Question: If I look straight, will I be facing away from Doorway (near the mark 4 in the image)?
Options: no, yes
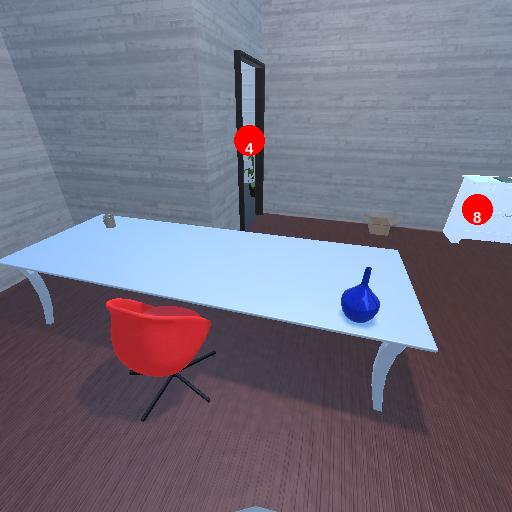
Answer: no